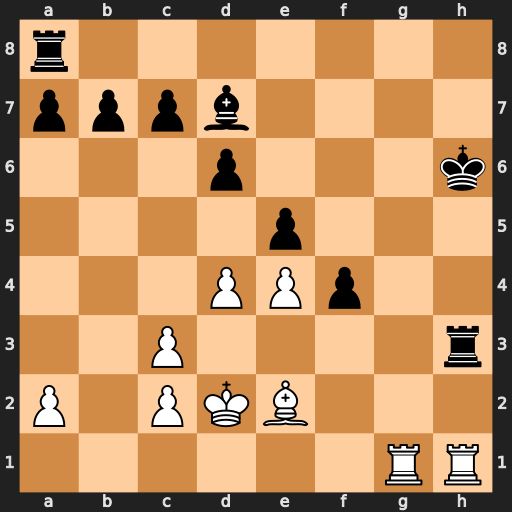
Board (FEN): r7/pppb4/3p3k/4p3/3PPp2/2P4r/P1PKB3/6RR
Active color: w
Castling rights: -
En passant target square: -
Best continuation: Rxh3+ Bxh3 Rh1